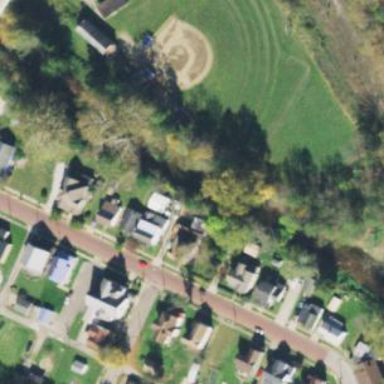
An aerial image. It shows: Baseball pitch for leisure land.